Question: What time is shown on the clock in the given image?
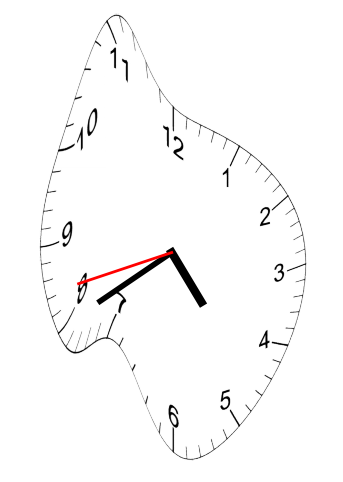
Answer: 04:39:42